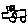
Label: car